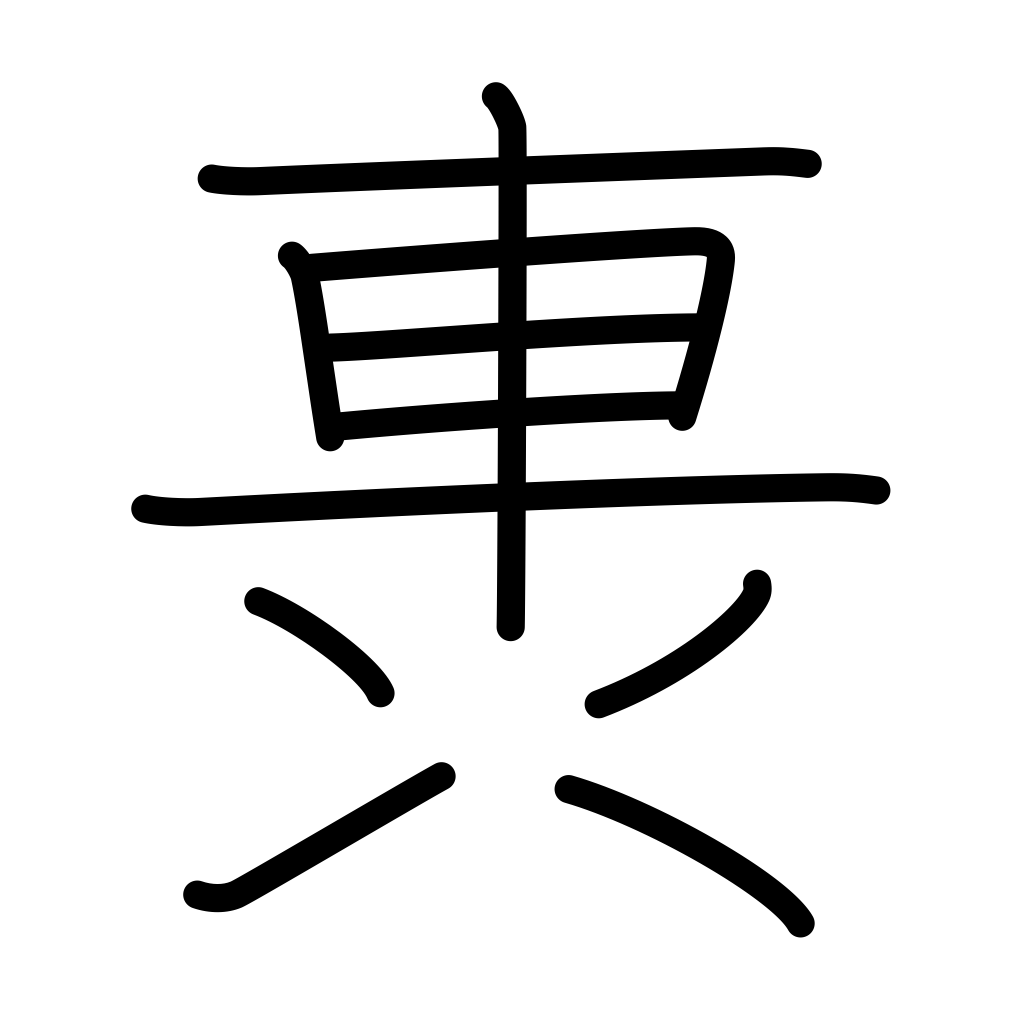
Meaning: rumble, explosion, blast